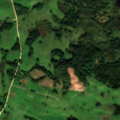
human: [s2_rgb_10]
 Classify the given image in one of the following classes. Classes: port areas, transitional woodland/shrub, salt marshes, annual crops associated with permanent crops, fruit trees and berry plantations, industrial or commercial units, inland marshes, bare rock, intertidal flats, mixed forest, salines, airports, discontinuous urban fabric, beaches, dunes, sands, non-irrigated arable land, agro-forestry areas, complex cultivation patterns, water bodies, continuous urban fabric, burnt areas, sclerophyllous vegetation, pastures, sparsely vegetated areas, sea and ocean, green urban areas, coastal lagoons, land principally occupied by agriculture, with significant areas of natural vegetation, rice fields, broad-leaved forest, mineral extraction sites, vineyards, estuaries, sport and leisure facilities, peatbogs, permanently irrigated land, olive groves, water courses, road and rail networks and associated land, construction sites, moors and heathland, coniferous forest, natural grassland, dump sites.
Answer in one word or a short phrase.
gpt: pastures, land principally occupied by agriculture, with significant areas of natural vegetation, mixed forest